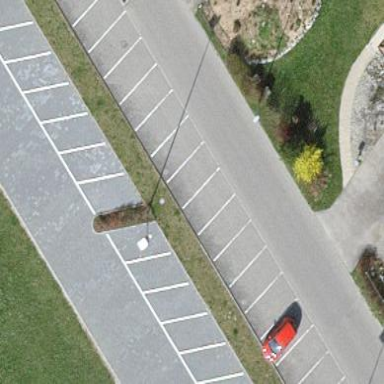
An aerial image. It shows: Parking area with surface.